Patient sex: M
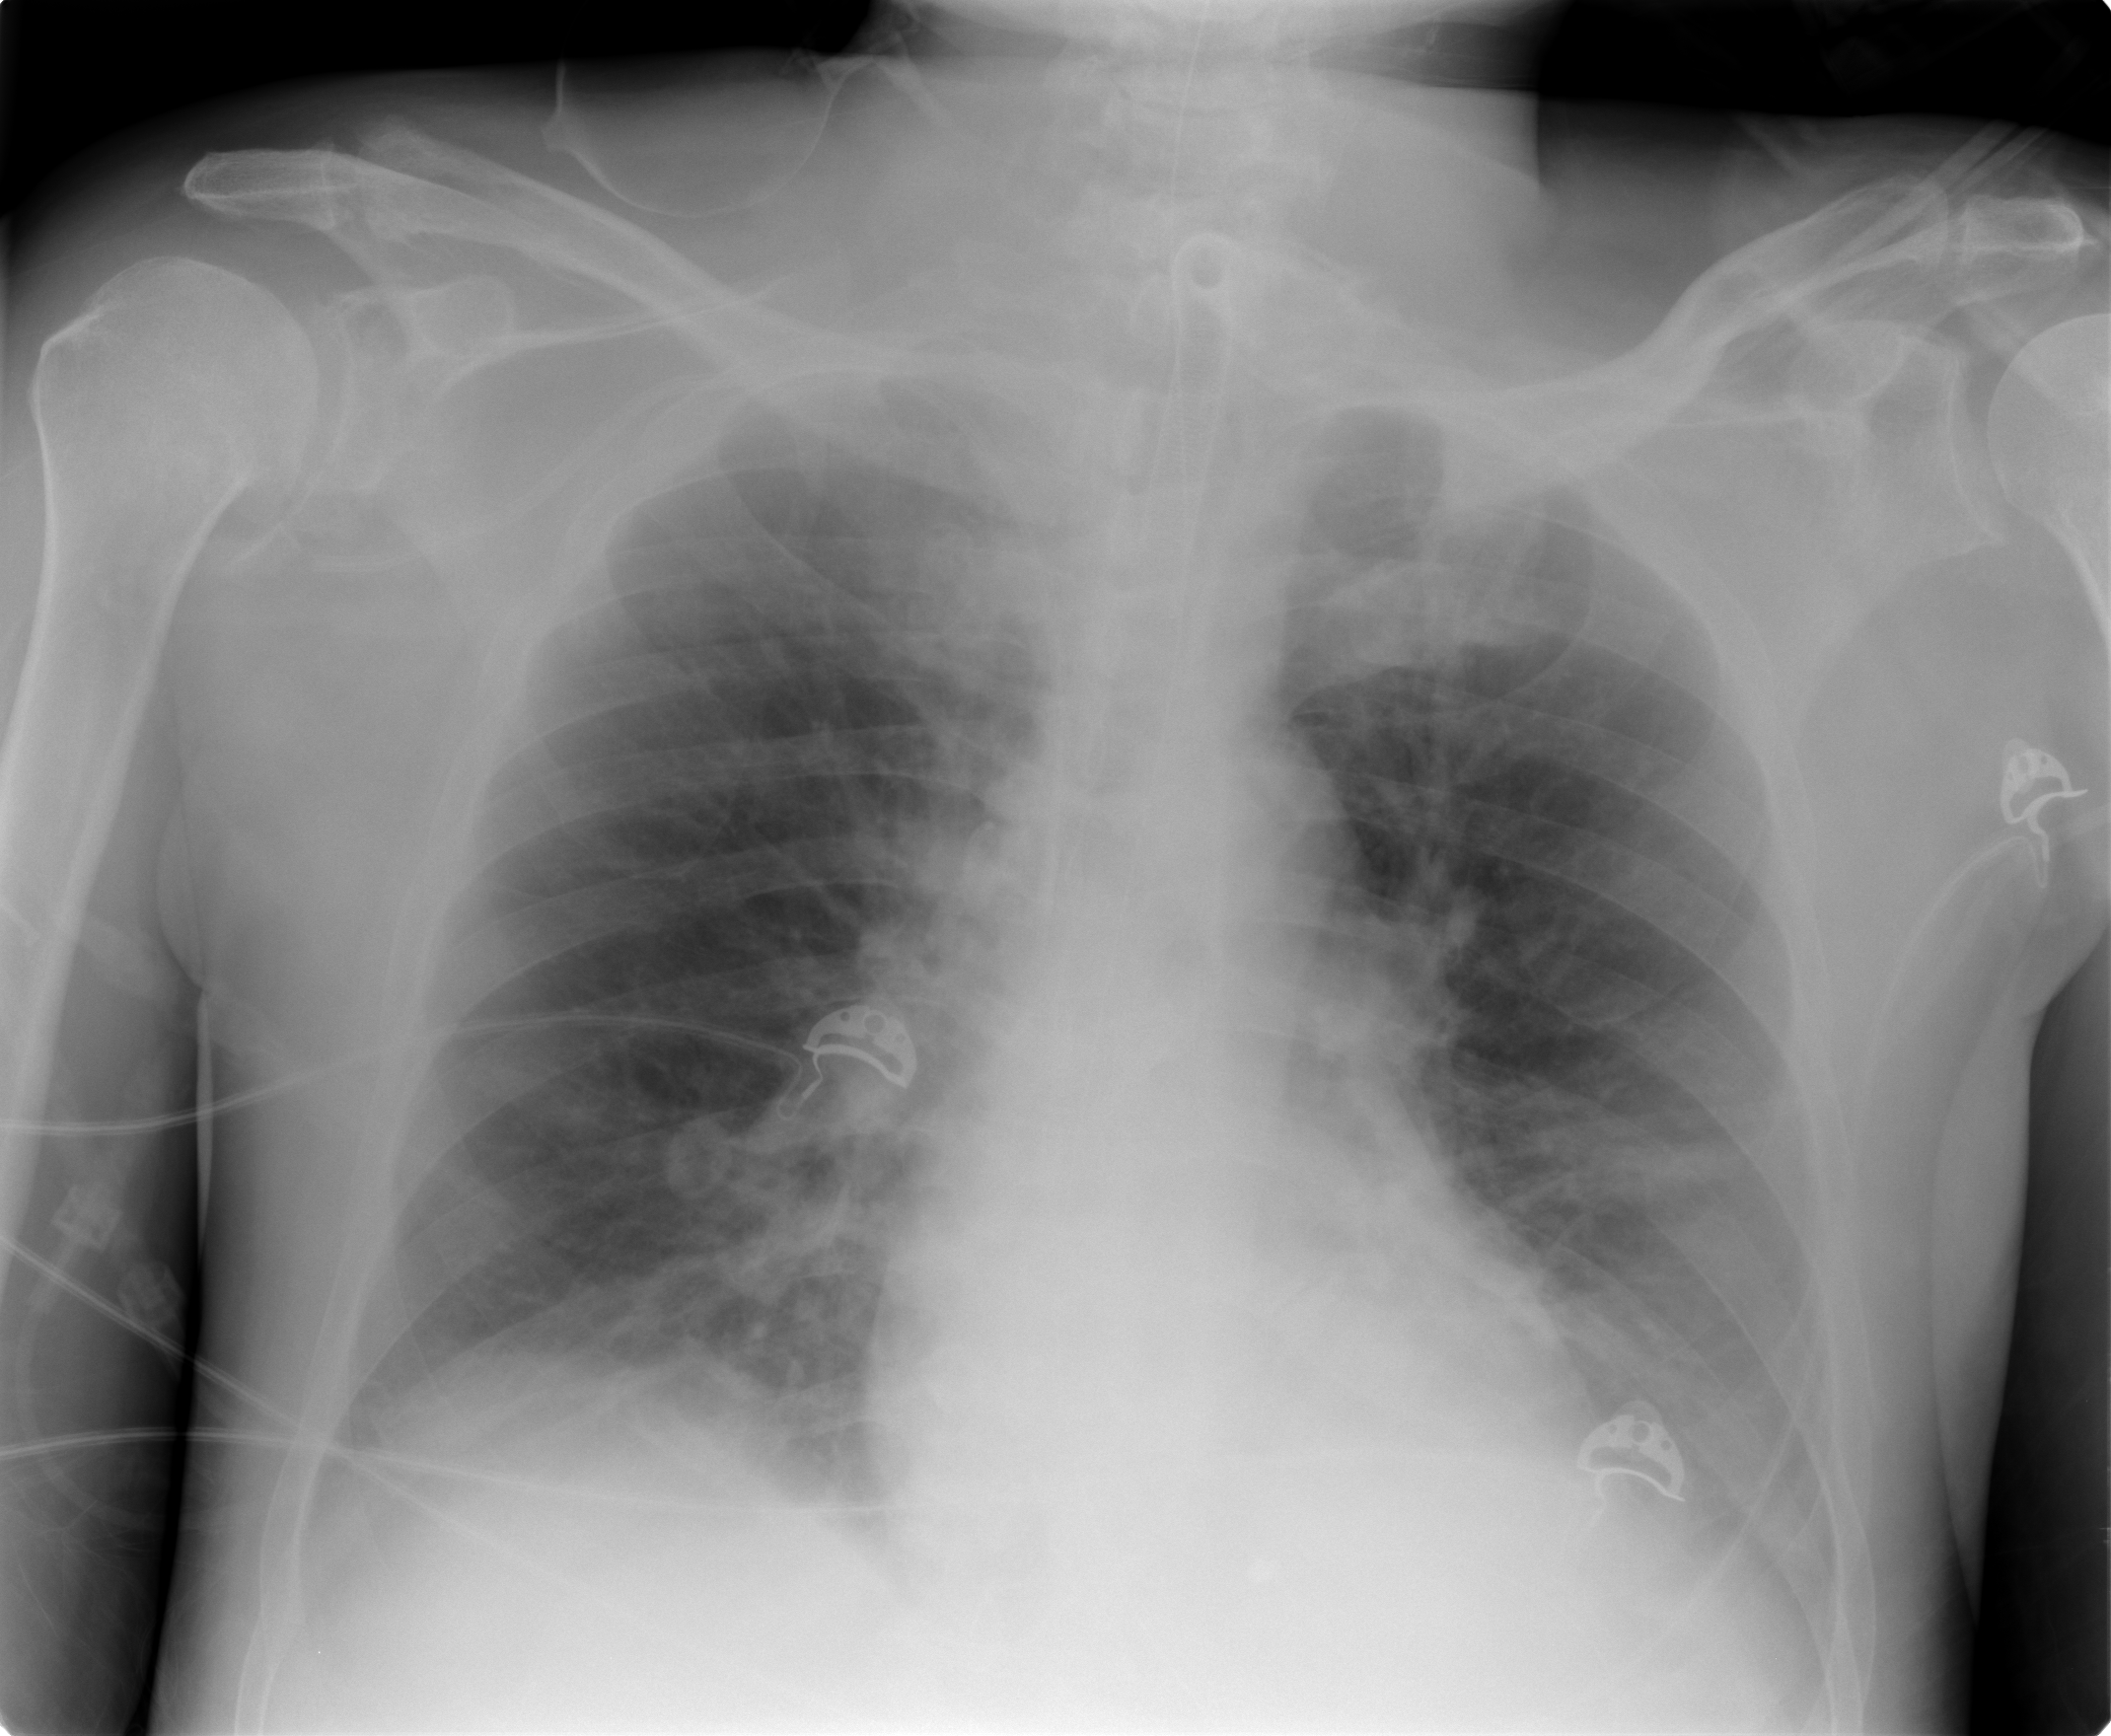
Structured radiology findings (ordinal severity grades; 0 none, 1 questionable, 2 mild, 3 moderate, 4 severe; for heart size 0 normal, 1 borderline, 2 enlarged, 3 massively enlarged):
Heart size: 0
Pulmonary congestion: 0
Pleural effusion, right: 0
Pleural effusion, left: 0
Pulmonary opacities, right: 0
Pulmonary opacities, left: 0
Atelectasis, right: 2
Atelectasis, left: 2